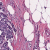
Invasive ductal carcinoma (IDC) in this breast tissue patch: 1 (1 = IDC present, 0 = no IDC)